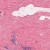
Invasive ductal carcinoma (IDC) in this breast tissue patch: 0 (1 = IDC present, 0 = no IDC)